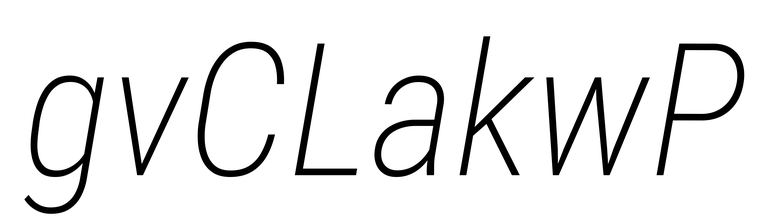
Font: Roboto-Italic_Condensed_ExtraLight_Italic